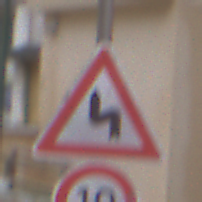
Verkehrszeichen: DoppelkurveZunaechstLinks
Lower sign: Geschwindigkeit10
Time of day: Midday
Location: Outdoor (Urban)
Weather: Overcast
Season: NotSpecified
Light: Natural